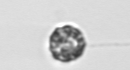
Label: coccolithophorid